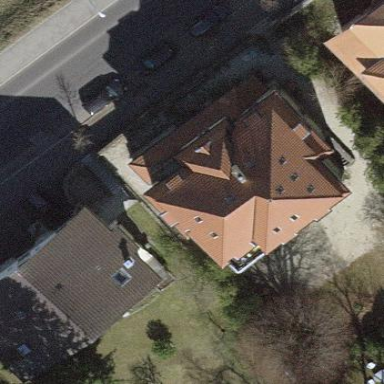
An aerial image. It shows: Hipped roof on residential building.